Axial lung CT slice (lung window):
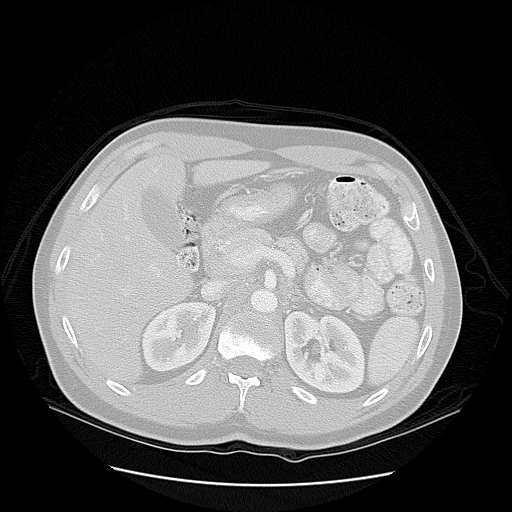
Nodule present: no